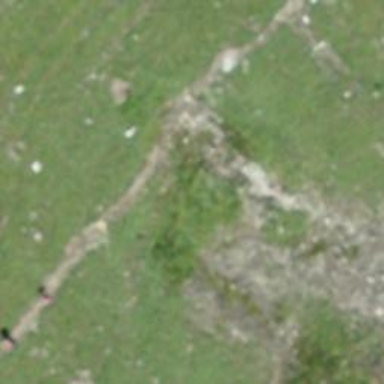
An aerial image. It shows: Path.